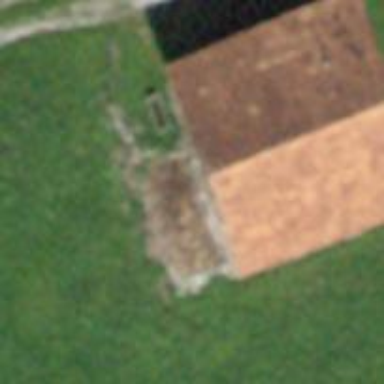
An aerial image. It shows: Barn.